You are looking at the short-time Fourier spectrogram of a bearing's acceleration signal. Based on the visible evidence, which condition applies: normal, inner_race, outer_race, ball?
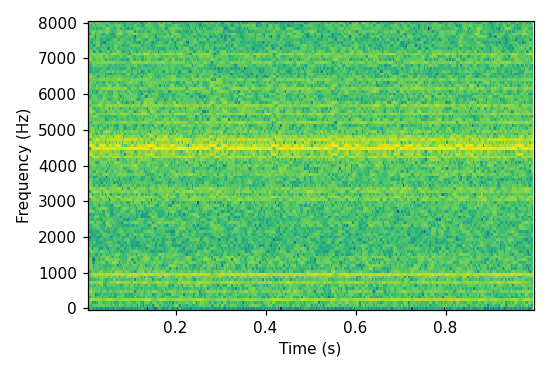
Answer: outer_race